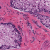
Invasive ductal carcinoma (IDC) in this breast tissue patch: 0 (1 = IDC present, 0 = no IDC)